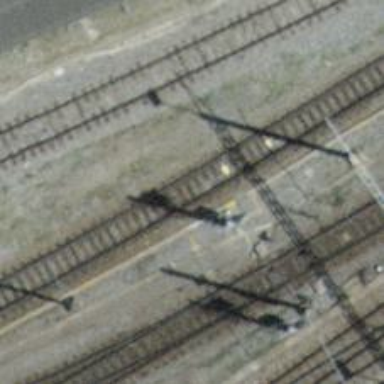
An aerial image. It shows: Railway signal.